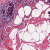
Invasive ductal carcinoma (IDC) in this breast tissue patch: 0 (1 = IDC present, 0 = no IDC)